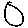
Label: circle